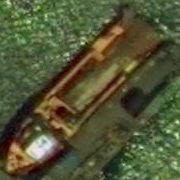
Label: civil